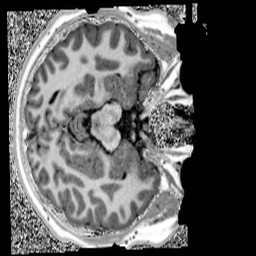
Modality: UNIT1
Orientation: axial
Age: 13
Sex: male
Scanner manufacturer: siemens
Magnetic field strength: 3 T
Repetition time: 4 s
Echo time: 0.00299 s